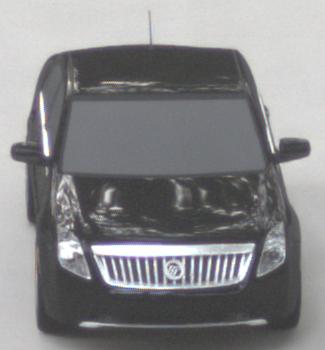
Make: Mercury
Model: Milan
Detailed model: -
Model produced from: 2009
Model produced until: 2010
Doors: 4
Color: black
Road condition: dry road
Daytime: morning or afternoon
Contrast: low contrast